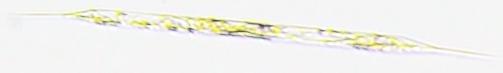
Label: Rhizosolenia